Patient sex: M
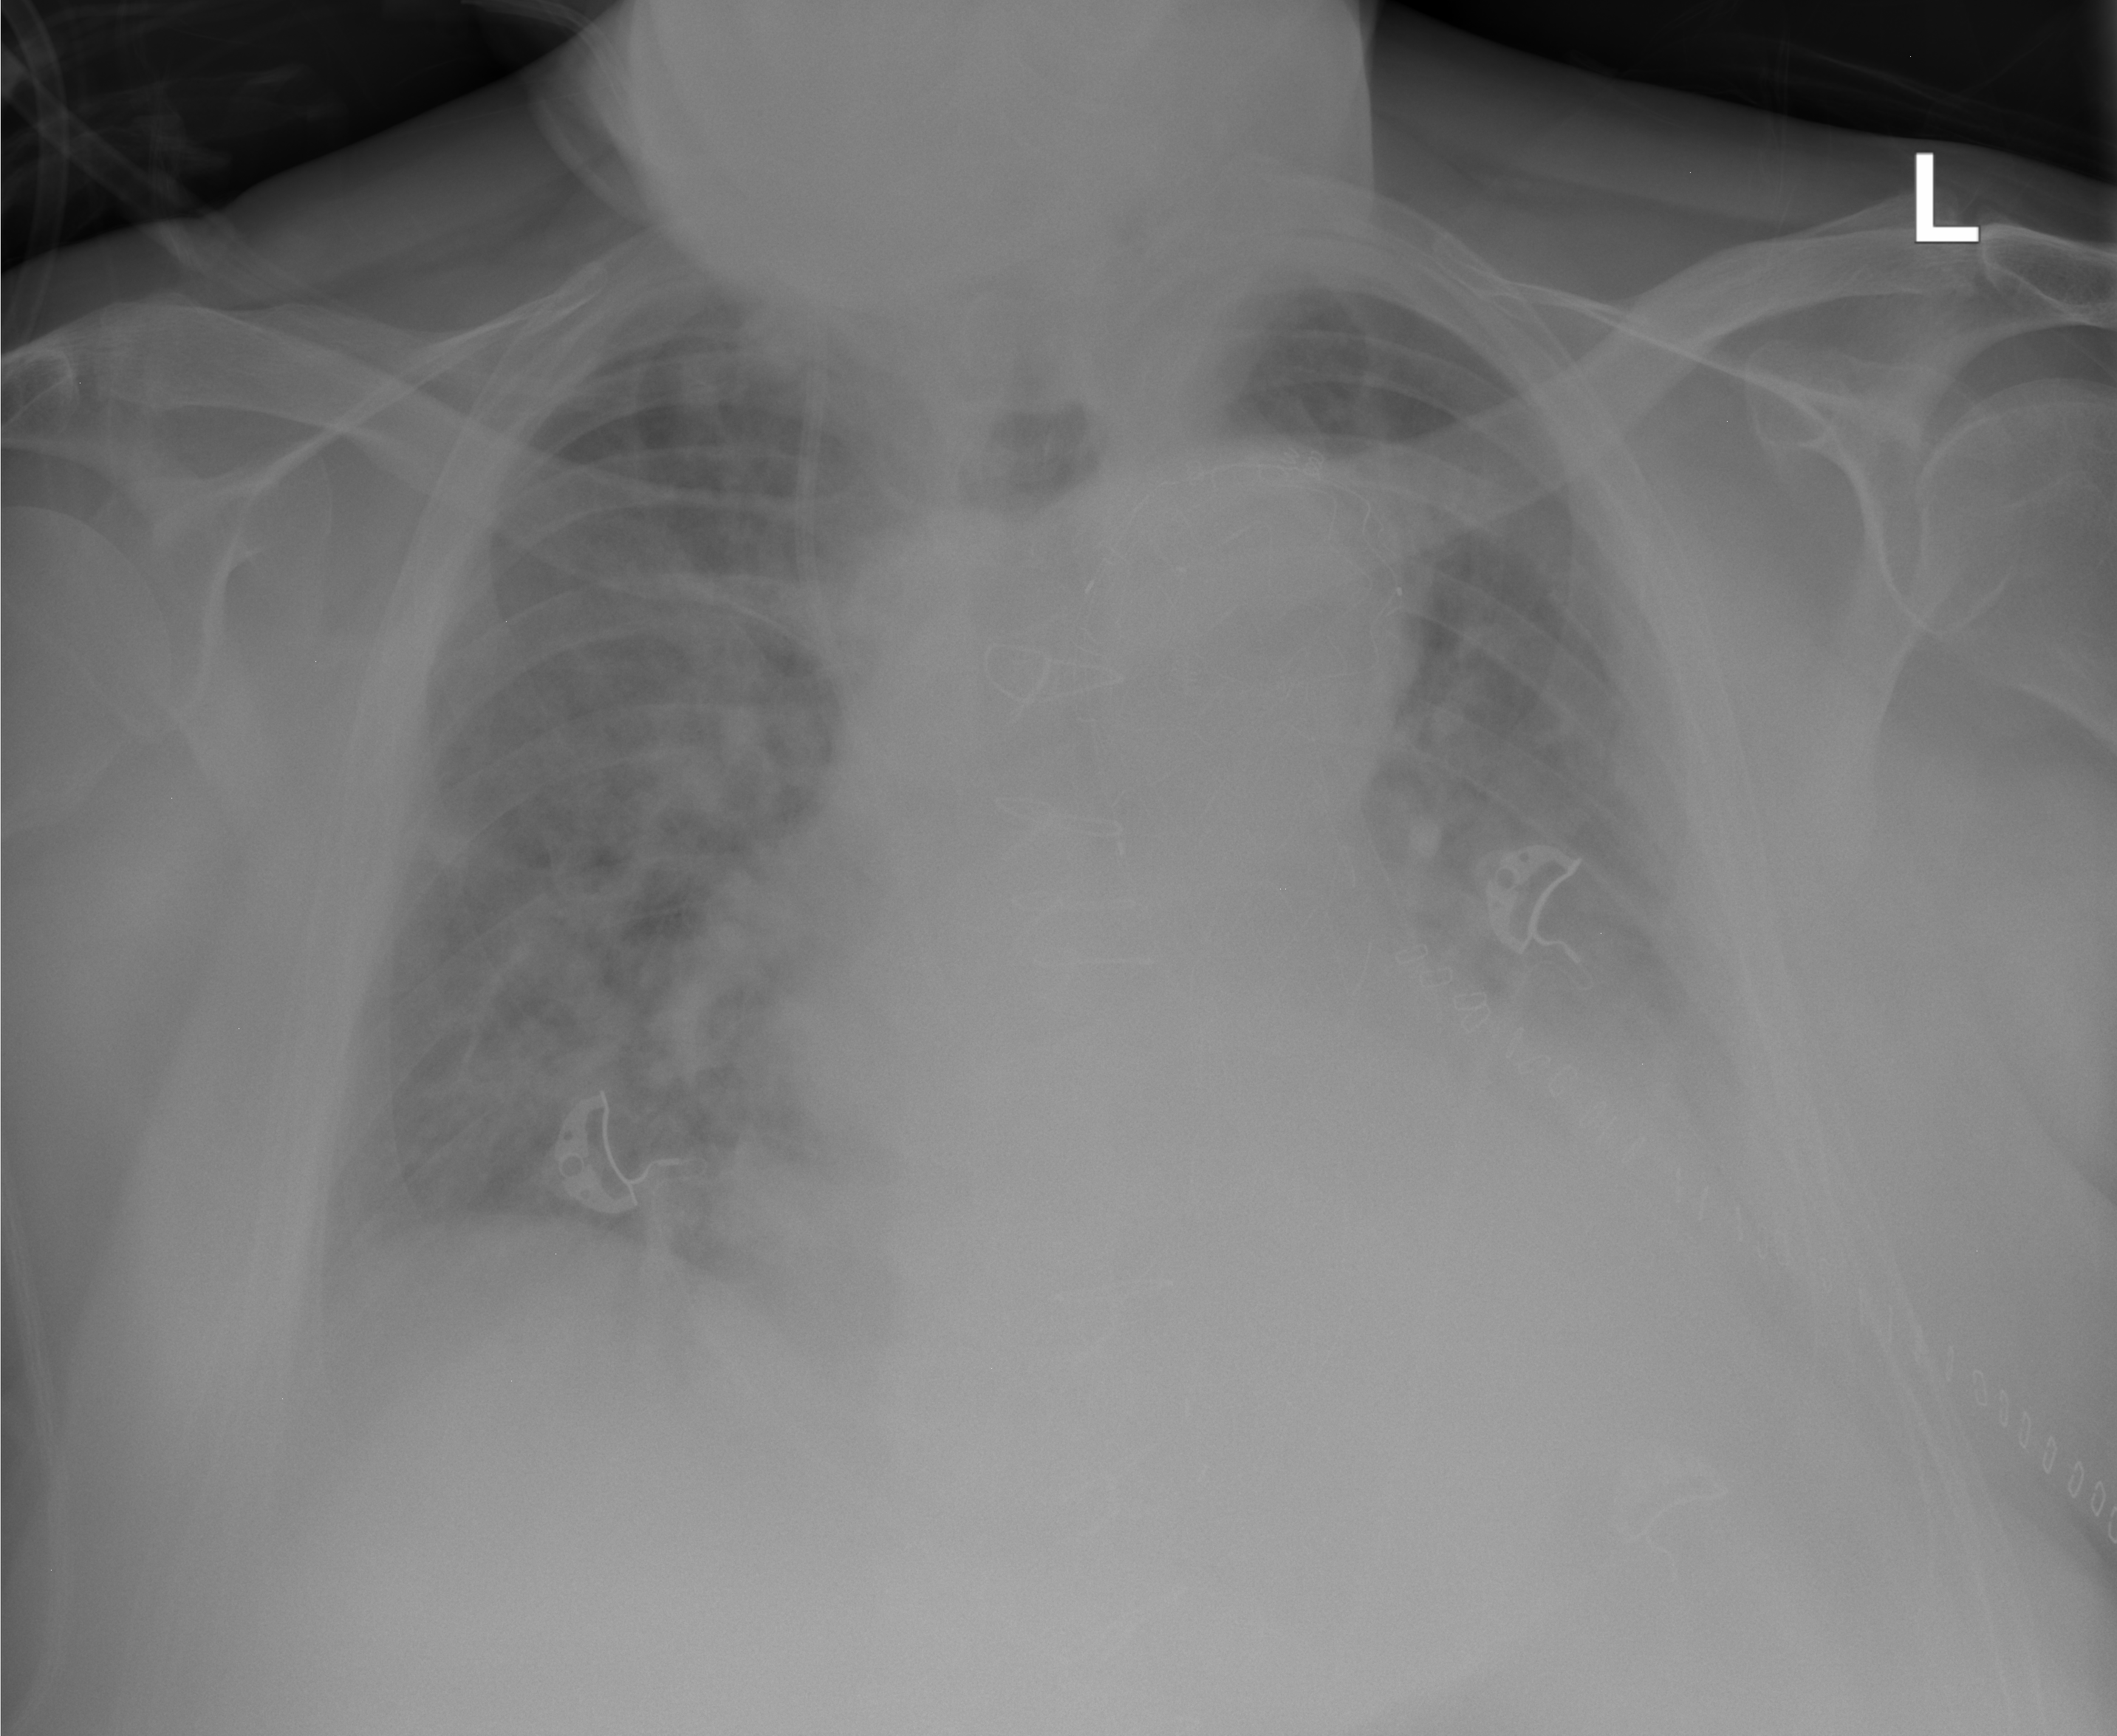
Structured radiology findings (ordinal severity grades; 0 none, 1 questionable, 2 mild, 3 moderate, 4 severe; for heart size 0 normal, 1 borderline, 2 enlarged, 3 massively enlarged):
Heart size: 2
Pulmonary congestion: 2
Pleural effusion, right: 2
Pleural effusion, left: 3
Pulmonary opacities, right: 2
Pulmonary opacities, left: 3
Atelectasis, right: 0
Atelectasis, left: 0